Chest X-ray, PA view. Patient: 18 years old, sex F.
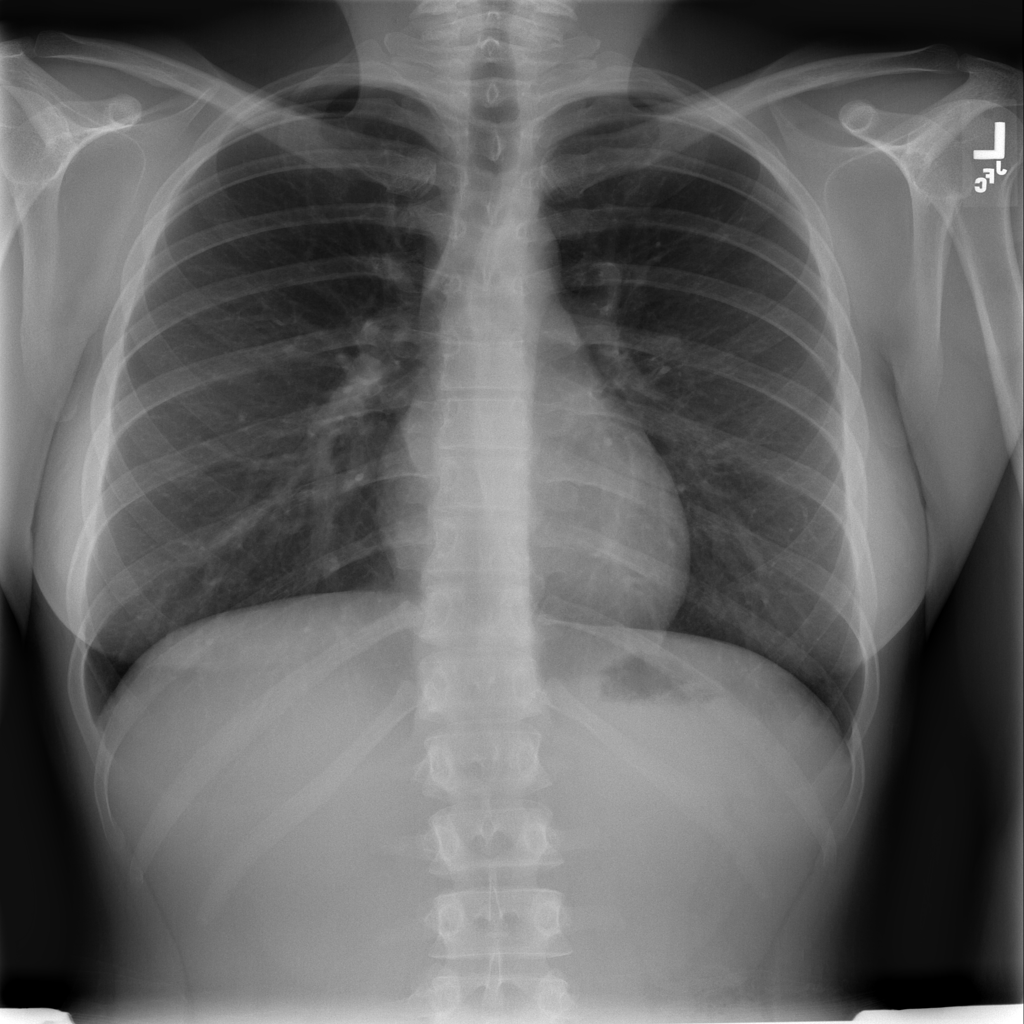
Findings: No Finding